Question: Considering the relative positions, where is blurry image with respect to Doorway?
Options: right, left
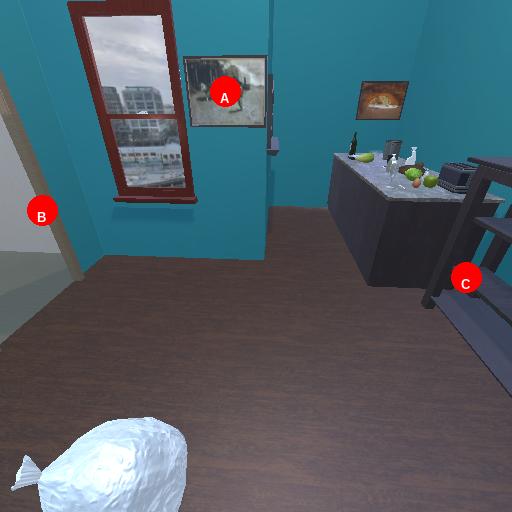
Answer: right